Question: I am not familiar with the front end, and could use some help/guidance on how to replace the default {{ form }} template and use the other one provided.
How do I include in or swap out this html into my Symfony2 form?
Here is a screen shot: (the form I want to use is on top and the Symfony2 form template is underneath)

Contact Form:
'''
<div class="row">
{{ form_errors(form) }}
<div class="form-group col-lg-4">
<label>Name</label>
<input type="text" class="form-control">
{{ form_row(form.name) }}
</div>
<div class="form-group col-lg-4">
<label>Email Address</label>
<input type="email" class="form-control">
{{ form_row(form.email) }}
</div>
<div class="form-group col-lg-4">
<label>Phone Number</label>
<input type="tel" class="form-control">
{{ form_row(form.phone) }}
</div>
<div class="clearfix"></div>
<div class="form-group col-lg-12">
<label>Message</label>
<textarea class="form-control" rows="6"></textarea>
{{ form_row(form.message) }}
</div>
<div class="form-group col-lg-12">
<input type="hidden" name="save" value="contact">
<button type="submit" class="btn btn-default">Submit</button>
</div>
{{ form_rest(form) }}
</div>
'''
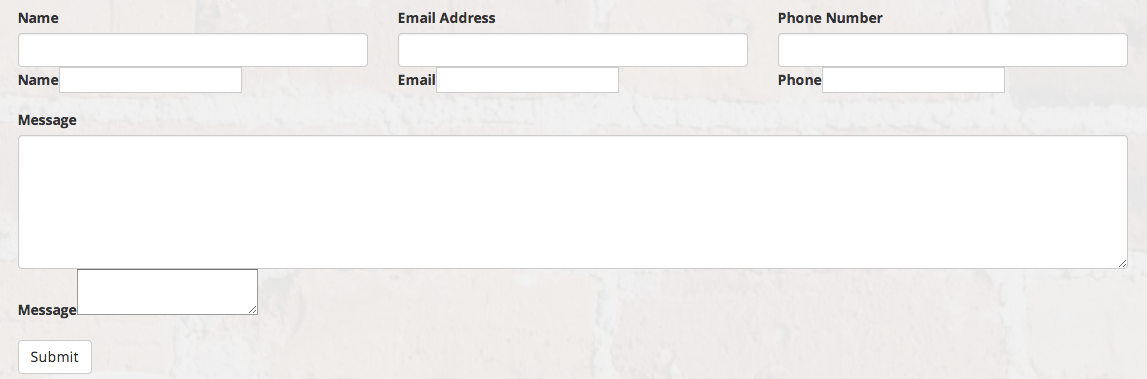
Answer: Basically what you need to do is create your own theme overriding default 'Symfony' themes which you can find in 'form_div_layout.html.twig' file located in 'src/Symfony/Bridge/Twig/Resources/views/Form'.
You need to check <URL> docs which is quite well written and all you need to know is already there.